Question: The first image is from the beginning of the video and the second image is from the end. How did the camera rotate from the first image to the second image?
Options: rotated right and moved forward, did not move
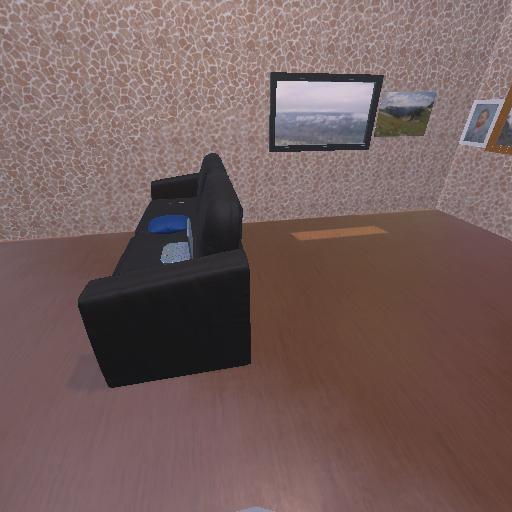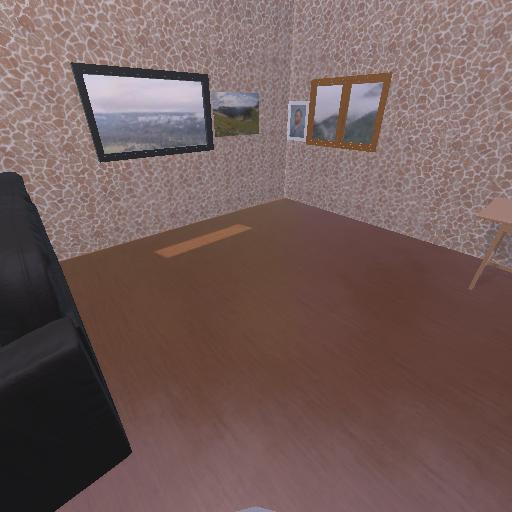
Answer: rotated right and moved forward